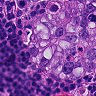
Metastatic tissue present: yes